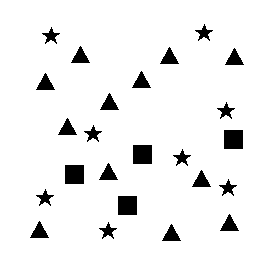
Squares: 4
Triangles: 12
Stars: 8
Total shapes: 24